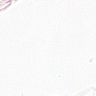
Metastatic tissue present: no